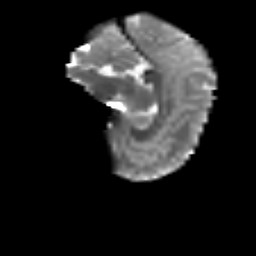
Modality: T2w
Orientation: sagittal
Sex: female
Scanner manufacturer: siemens
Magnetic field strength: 3 T
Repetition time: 5 s
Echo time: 0.071 s